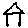
Label: house